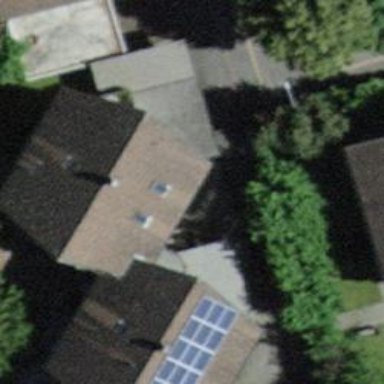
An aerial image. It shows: Residential building.